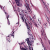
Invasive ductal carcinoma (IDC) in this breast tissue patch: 0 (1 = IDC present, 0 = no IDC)